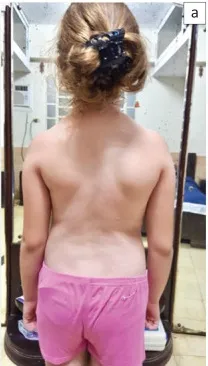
Significant progression of the curve within 18 months from 45. Whilst the trunk of the patient was compensated at the age of eight (a), at the start of treatment at 9.9 years, the patient showed signs of a collapsing spine with a drastic decompensation of the trunk to the right side.
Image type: medical_photograph (skin_photograph)